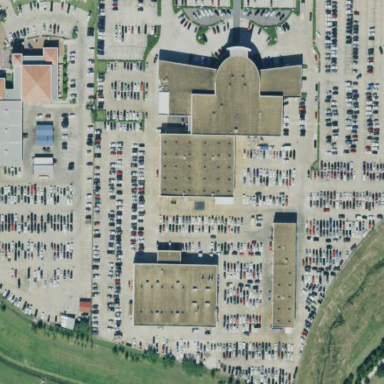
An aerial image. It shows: Car shop building.